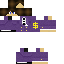
A male human skin with medium skin, wearing brown long hair dressed in a purple tshirt and brown pants, featuring a closed mouth.